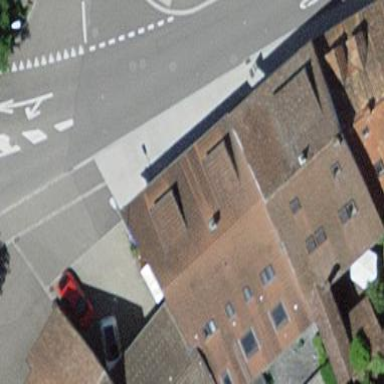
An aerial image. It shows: Building with tiled roof.